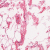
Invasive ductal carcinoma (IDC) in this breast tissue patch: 0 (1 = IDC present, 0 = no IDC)